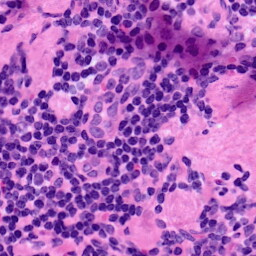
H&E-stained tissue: LymphNode